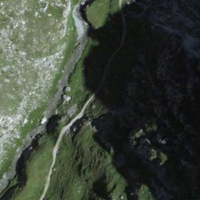
EUNIS habitat code: 26
Species observed at this site:
Doronicum grandiflorum